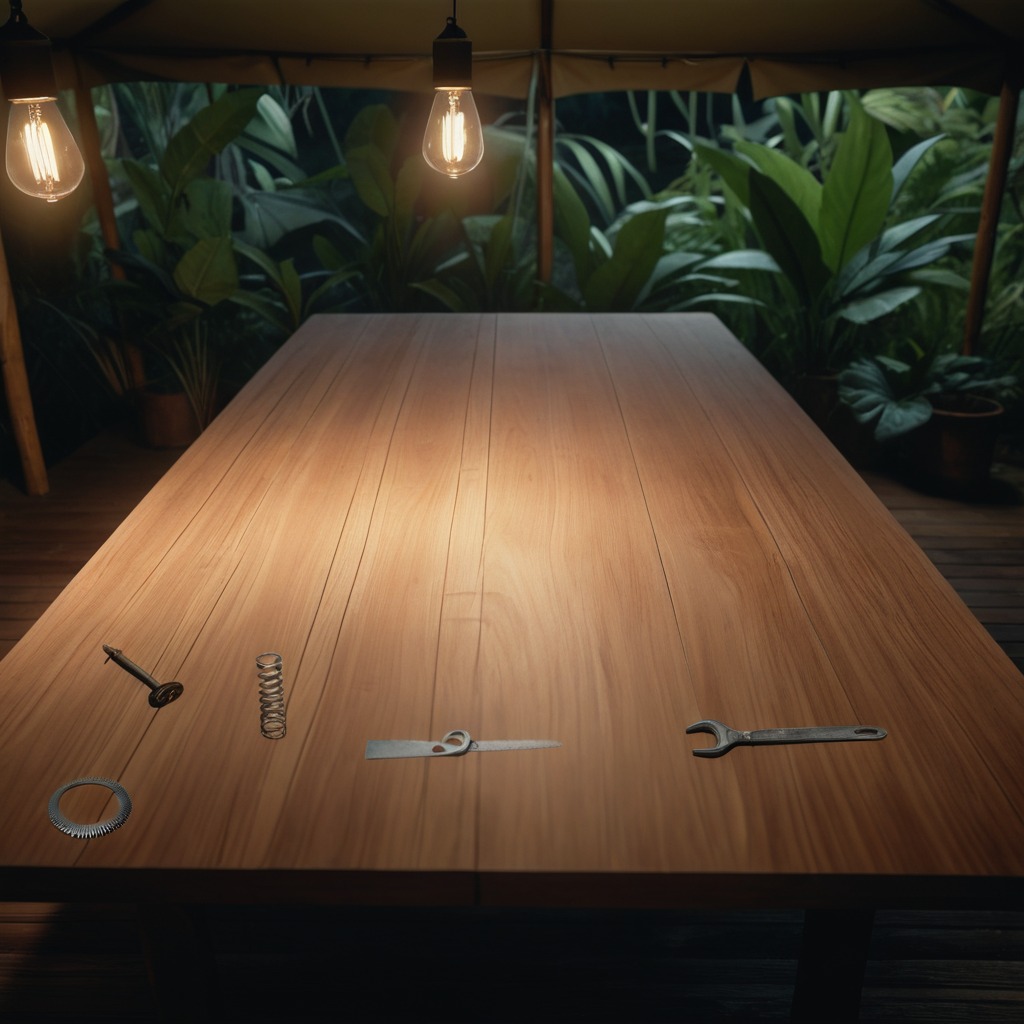
A flat metal washer, an iron nail, a coiled metal spring, a handheld metal saw, and a wrench are lying on the wooden table.